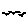
Label: bird